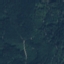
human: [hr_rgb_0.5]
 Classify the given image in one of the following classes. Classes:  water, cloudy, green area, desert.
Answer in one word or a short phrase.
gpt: green area